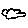
Label: cloud